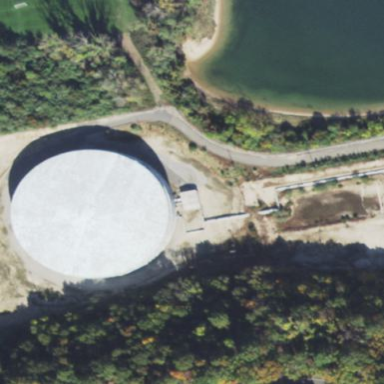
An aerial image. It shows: Storage tank that is man-made.